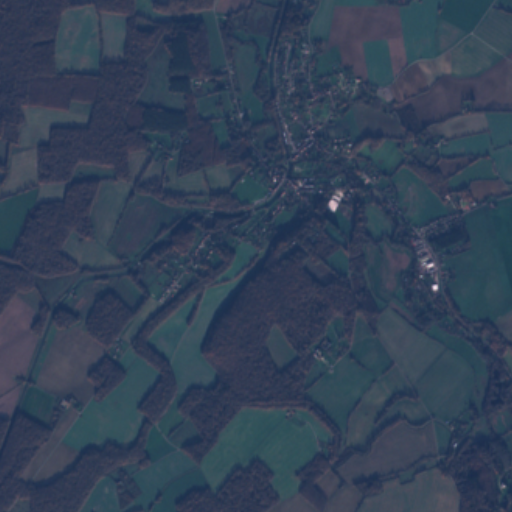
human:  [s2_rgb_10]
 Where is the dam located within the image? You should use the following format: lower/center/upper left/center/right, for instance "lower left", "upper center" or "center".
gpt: The dam is located in the upper center of the image.
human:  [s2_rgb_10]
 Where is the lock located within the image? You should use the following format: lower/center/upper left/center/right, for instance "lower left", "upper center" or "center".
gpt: The lock is located in the center left of the image.
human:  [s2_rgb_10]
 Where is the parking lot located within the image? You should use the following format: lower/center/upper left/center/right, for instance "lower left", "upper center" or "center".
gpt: The parking lot is located in the center of the image.
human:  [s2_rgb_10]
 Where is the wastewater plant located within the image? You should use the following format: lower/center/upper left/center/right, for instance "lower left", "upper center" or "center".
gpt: The wastewater plant is located in the upper center of the image.
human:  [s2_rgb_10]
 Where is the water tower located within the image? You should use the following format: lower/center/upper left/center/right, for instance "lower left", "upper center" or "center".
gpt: The water tower is located in the lower center of the image.
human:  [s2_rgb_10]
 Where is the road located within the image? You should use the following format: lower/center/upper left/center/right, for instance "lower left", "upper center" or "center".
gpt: There is no road in the image.